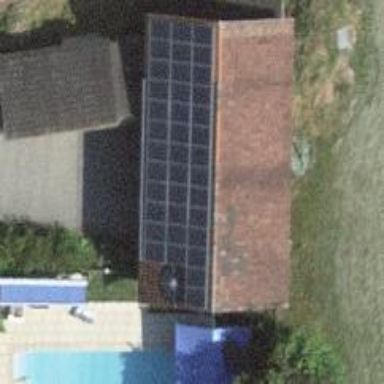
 consisting of solar photovoltaic panels."